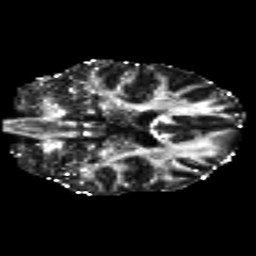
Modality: FA
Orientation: coronal
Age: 28
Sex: female
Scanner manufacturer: siemens
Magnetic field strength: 3 T
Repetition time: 8.8 s
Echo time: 0.085 s